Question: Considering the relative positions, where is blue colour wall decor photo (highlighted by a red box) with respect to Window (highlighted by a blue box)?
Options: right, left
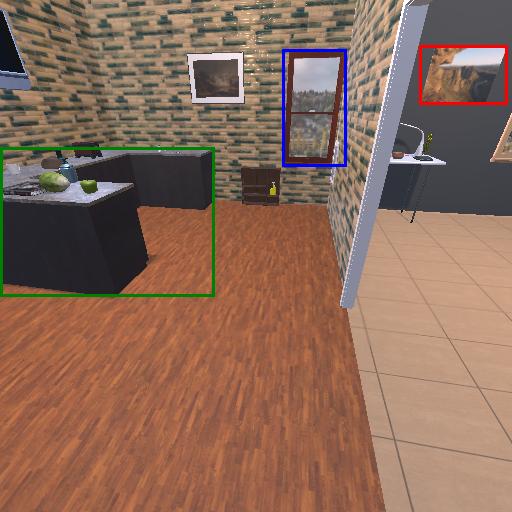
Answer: right